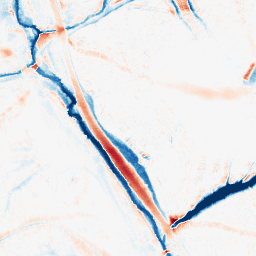
Category: morphological
Decomposition family: morphological_ellipse
Decomposition parameters: operation: average
width: 20
height: 20
Upsampling method: edge_directed
Upsampling parameters: scale: 4
Upsampling scale: 4